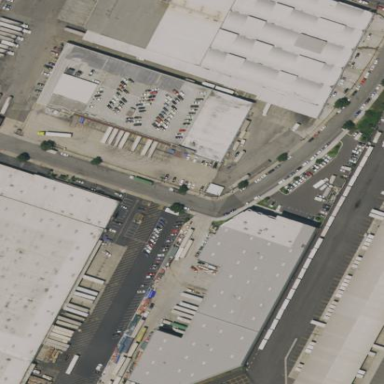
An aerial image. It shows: Warehouse building.